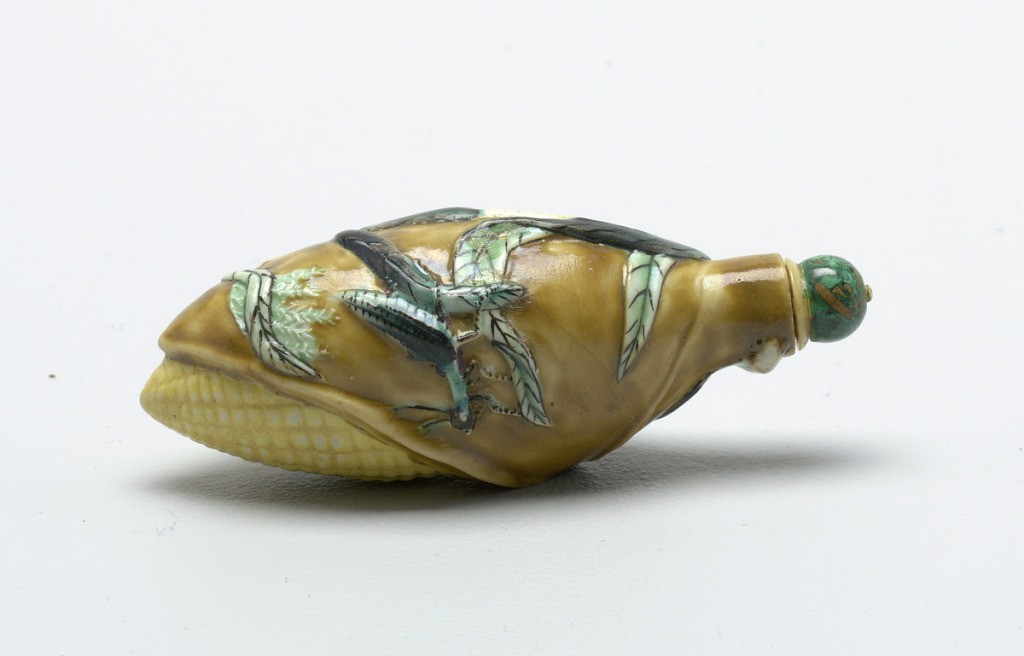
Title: Snuff bottle and stopper
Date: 19th century
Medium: porcelain, enamel, malachite, ivory, cork
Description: Bottle is in form of an ear of corn, the yellow kernels emerging from a brown-yellow husk. Additional relief decoration of green foliage and a praying mantis. Stopper knob of malachite, with cork stopper and attached ivory spoon.